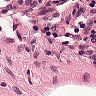
Metastatic tissue present: no